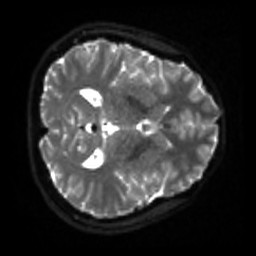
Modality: sbref
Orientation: axial
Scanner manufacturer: siemens
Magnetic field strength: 3 T
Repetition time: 4 s
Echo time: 0.0594 s